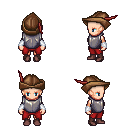
a pixel art fantasy rpg character, female body template, human, light skin, steel chest armor, red pants, light blonde short mohawk hairstyle, leather cap, white cloth bracers, maroon shoes, four views (front, back, left, right), 2x2 character sprite sheet, small pixel art, hard edges, no anti-aliasing